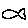
Label: fish